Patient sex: F
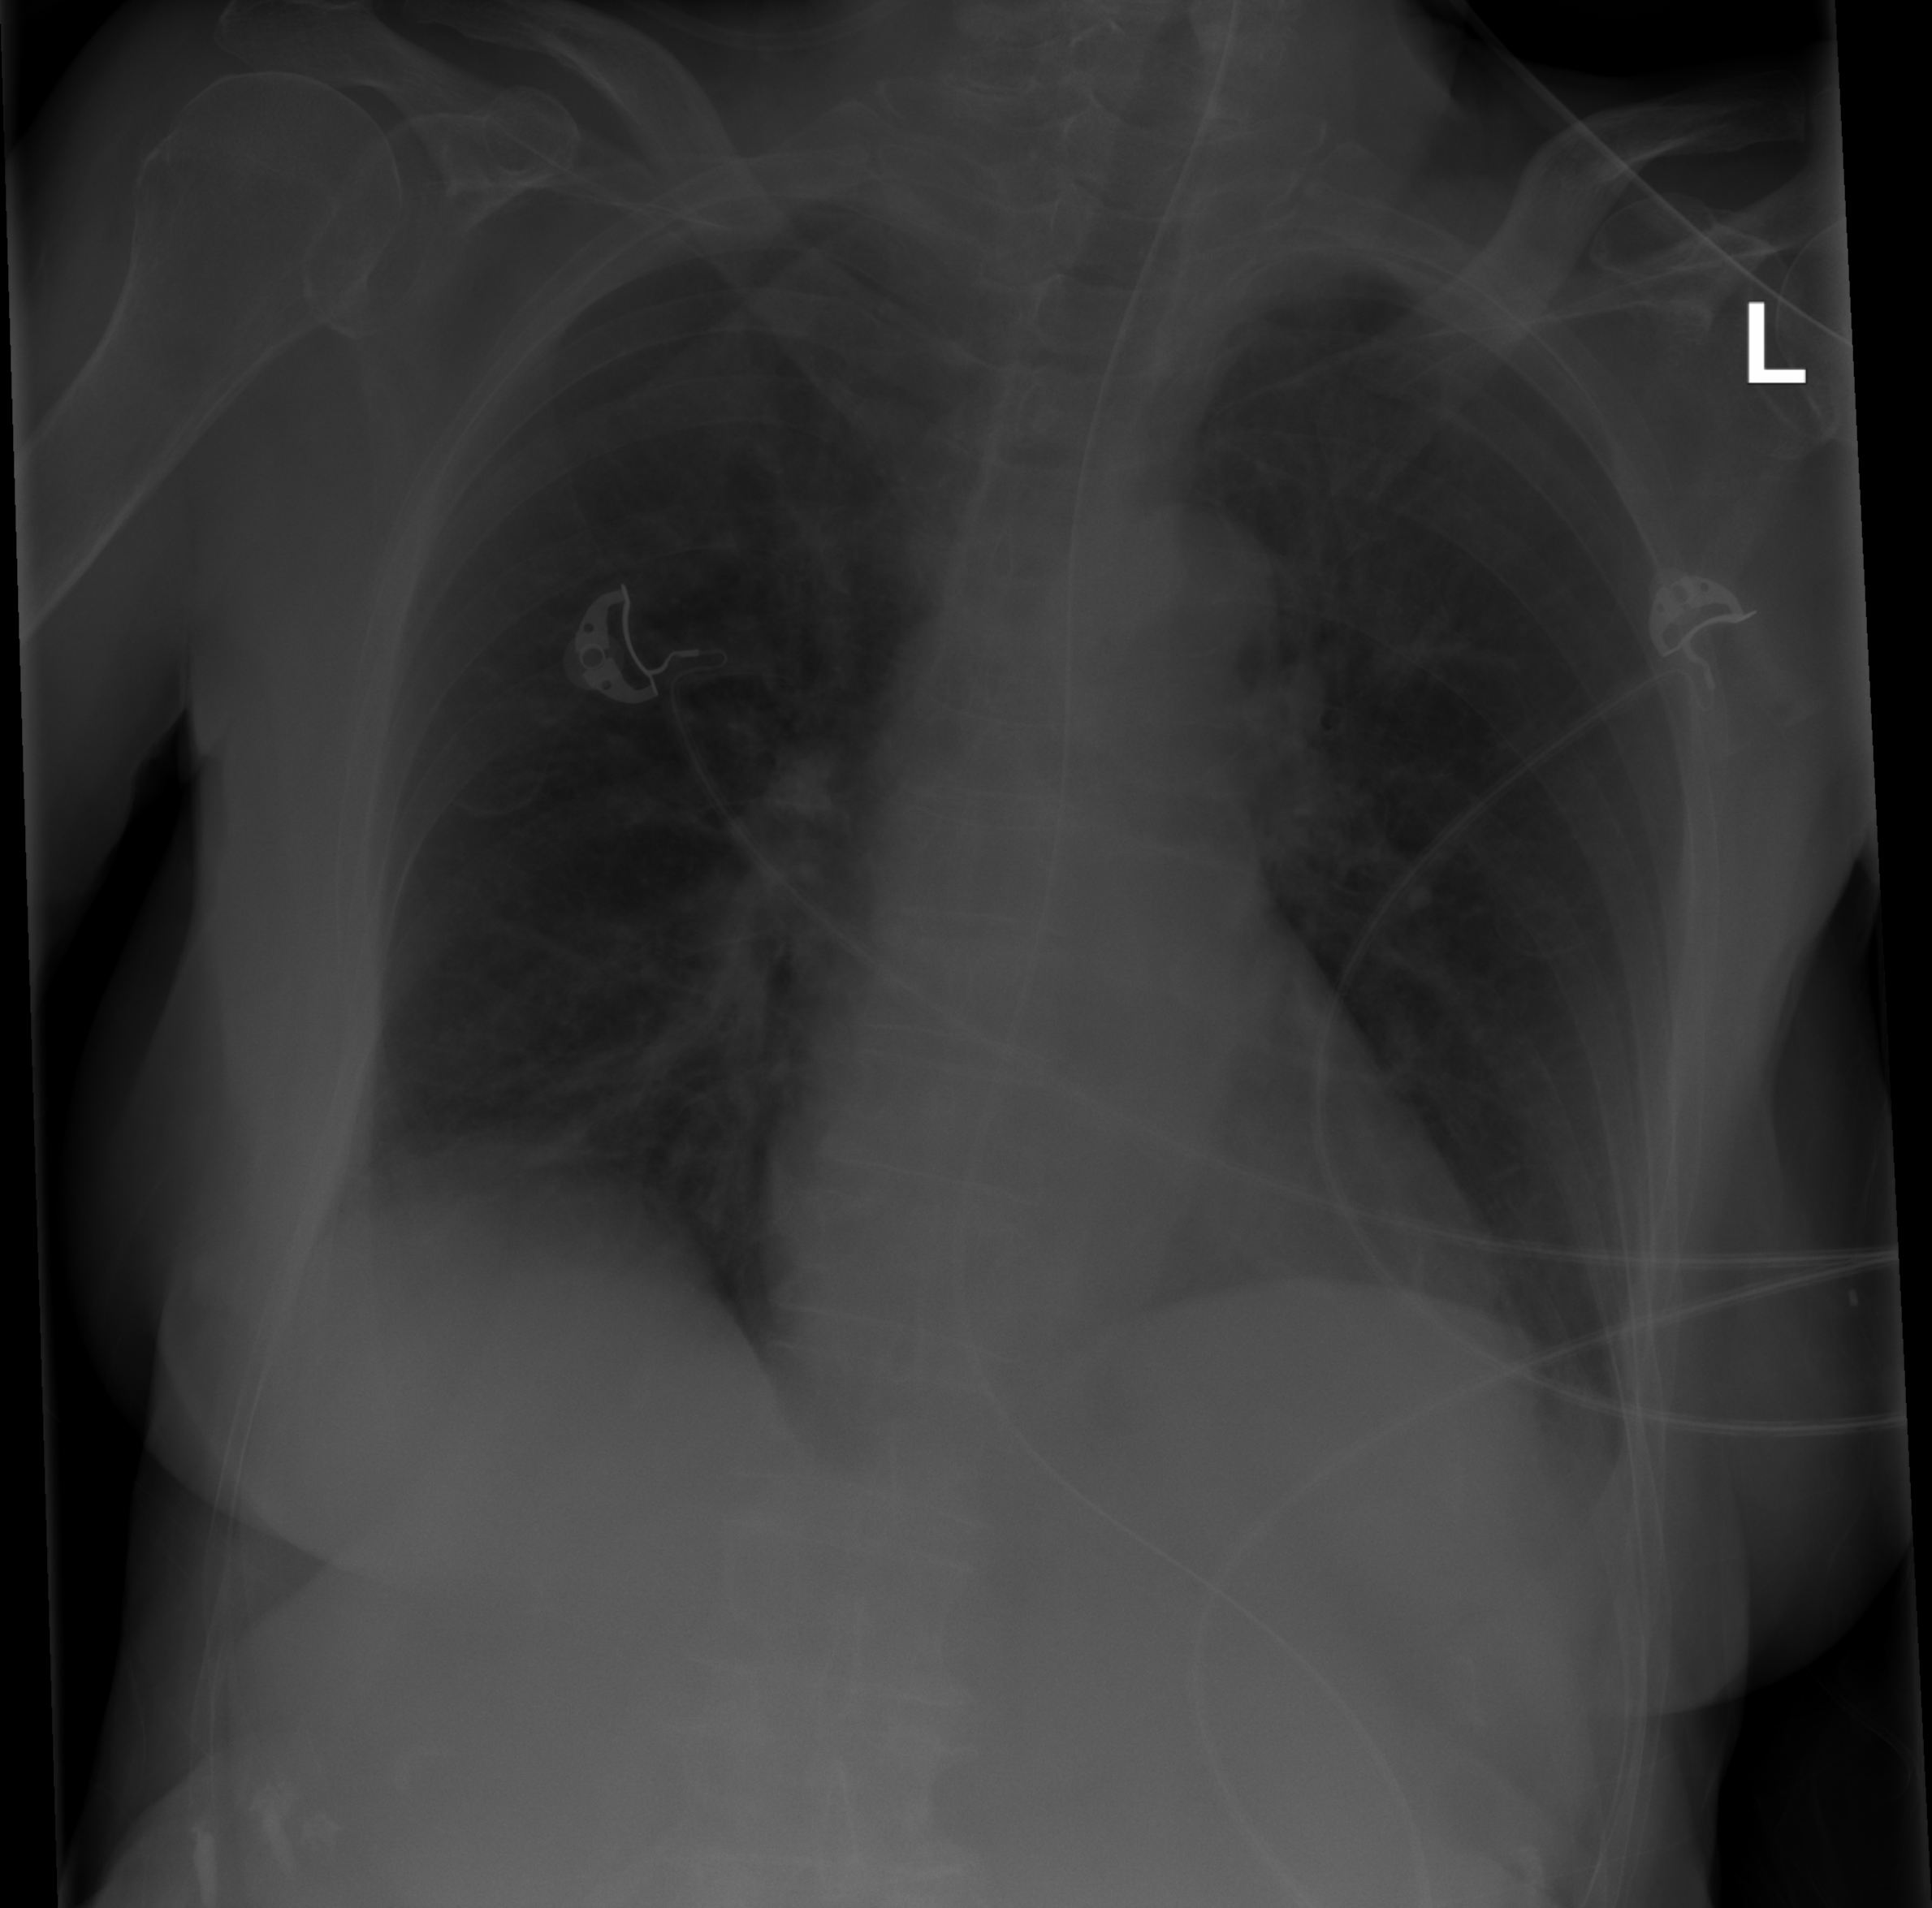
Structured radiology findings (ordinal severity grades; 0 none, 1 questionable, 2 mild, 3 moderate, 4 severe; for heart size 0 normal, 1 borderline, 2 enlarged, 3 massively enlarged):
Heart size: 0
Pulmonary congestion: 2
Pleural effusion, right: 1
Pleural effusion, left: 0
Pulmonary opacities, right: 2
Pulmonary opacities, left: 0
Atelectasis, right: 2
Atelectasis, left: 0